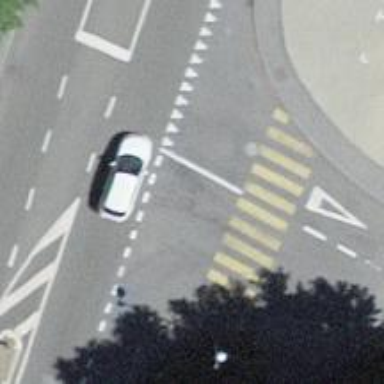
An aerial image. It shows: Uncontrolled zebra crossing on the road.